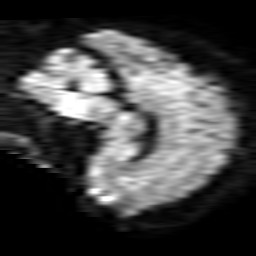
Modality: TRACE
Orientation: sagittal
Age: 49
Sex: male
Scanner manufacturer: philips
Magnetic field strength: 1.5 T
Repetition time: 4.794 s
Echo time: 0.07764 s